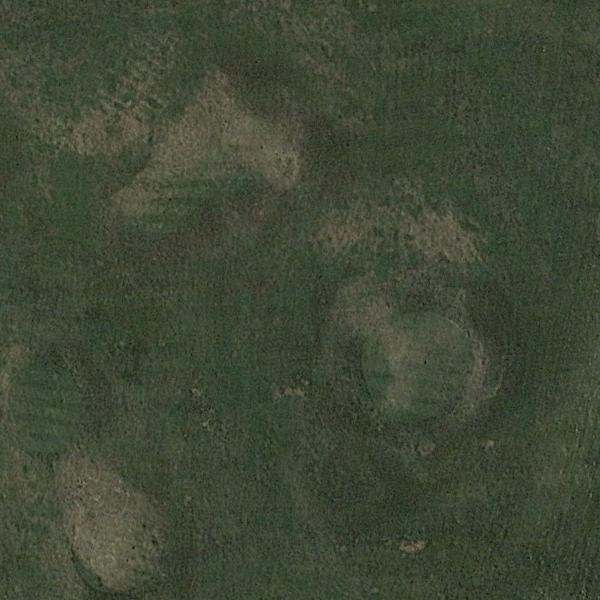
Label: Meadow